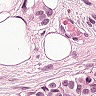
Metastatic tissue present: yes